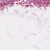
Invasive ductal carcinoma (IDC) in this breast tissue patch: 0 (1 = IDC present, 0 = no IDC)